Question: I have the following WPF window. Changing the value of #Cables adds (or removes) tabs to the 'TabControl' (C2, C3, C4...). Changing #Phases adds new rows to the 'DataGrid'.

All of the tabs (other than this Options one) have the same format, so I created a 'UserControl NTab' class which has its own .xaml and code-behind.
Now, each of the other tabs will have a 'ComboBox', where the user selects the appropriate Phase (by the name property). For that to be possible, the 'NTab' needs to be aware of the Phase 'DatGrid' in the Options tab. My code is currently split into two classes:
- 'MainWindow'- 'NTab'
The Phase 'DataGrid's ItemSource' is an 'ObservableCollection', so what I've done is sent the collection to the 'NTab' constructor and tied its '.CollectionChanged' event to the following 'NTab' function (Phases is an 'ObservableCollection<string>' dependency property):
'''
public void PhasesChanged(object source, System.Collections.Specialized.NotifyCollectionChangedEventArgs e)
{
var pC = source as ObservableCollection<NPhase>;
Phases.Clear();
for (int i = 0; i < pC.Count; i++)
Phases.Add("" + (i + 1));
}
'''
This creates a copy of the DataGrid's data (just the names) and stores it inside each 'NTab' as a dependency property bound to the 'ComboBox'. This works.
My question is if there is a better way to do this. I would rather not have to create "redundant" copies of data and would like to be able to bind the 'ComboBoxes' directly to the 'DataGrid'. Is this possible?
---
Adding my code. I've deleted parts of the .xaml and code-behind which weren't relevant to the question.
'''
<Window x:Class="WPF.MainWindow"
x:Name="Main"
xmlns="http://schemas.microsoft.com/winfx/2006/xaml/presentation"
xmlns:x="http://schemas.microsoft.com/winfx/2006/xaml"
xmlns:xctk="http://schemas.xceed.com/wpf/xaml/toolkit"
xmlns:l="clr-namespace:WPF"
Title="WPF" SizeToContent="WidthAndHeight">
<TabControl Name="tabControl" SelectedIndex="1">
<TabItem Name="Options">
<TabItem.Header>
<TextBlock>Options</TextBlock>
</TabItem.Header>
<Grid>
<Grid.ColumnDefinitions>
<ColumnDefinition Width="Auto"></ColumnDefinition>
</Grid.ColumnDefinitions>
<Grid.RowDefinitions>
<!-- ... -->
</Grid.RowDefinitions>
<Grid Grid.Row="0">
<Grid.ColumnDefinitions>
<!-- ... -->
</Grid.ColumnDefinitions>
<Label Grid.Column="0"># Cables</Label>
<xctk:IntegerUpDown Name="nCables"
Grid.Column="1"
Minimum="1"
Value="1"
ValueChanged="nCablesChanged"/>
</Grid>
<Grid Grid.Row="1">
<Grid.ColumnDefinitions>
<!-- ... -->
</Grid.ColumnDefinitions>
<Label Grid.Column="0"># Phases</Label>
<xctk:IntegerUpDown Name="nPhases"
Grid.Column="1"
Minimum="1"
Value="4"
ValueChanged="nPhasesChanged"/>
</Grid>
<l:NDataGrid Grid.Row="2"
x:Name="PhaseGrid"
ItemsSource="{Binding Phases, ElementName=Main}"
LoadingRow="RowIndex"
CanUserAddRows="False"
CanUserDeleteRows="False"
CanUserReorderColumns="False"
CanUserSortColumns="False"
VerticalScrollBarVisibility="Hidden"
Block.TextAlignment="Center"/>
</Grid>
</TabItem>
</TabControl>
</Window>
'''
'''
public partial class MainWindow : Window
{
ObservableCollection<NPhase> Phases;
public static DependencyProperty PhasesProperty = DependencyProperty.Register("Phases", typeof(ICollectionView), typeof(MainWindow));
public ICollectionView IPhasesCollection
{
get { return (ICollectionView)GetValue(PhasesProperty); }
set { SetValue(PhasesProperty, value); }
}
/// <summary>Controls the number of cables to be created</summary>
/// <param name="sender">(IntegerUpDown)nCables</param>
/// <param name="e">not used</param>
private void nCablesChanged(object sender, RoutedEventArgs e)
{
int n = tabControl.Items.Count - 1;
var o = sender as IntegerUpDown;
int v = (int)o.Value;
if (v > n)
{
for (int i = n; i < v; i++)
{
TabItem tab = new TabItem();
tab.Header = "C" + (i + 1);
tab.Content = new NTab(Phases);
tabControl.Items.Add(tab);
}
}
else if (v < n)
{
for (int i = v; i < n; i++)
tabControl.Items.RemoveAt(n);
}
}
/// <summary>Modifies the DataGrid according to the number of phases desired</summary>
/// <param name="sender">(IntegerUpDown)nPhases</param>
/// <param name="e">not used</param>
private void nPhasesChanged(object sender, RoutedEventArgs e)
{
//...
}
/// <summary>Sets up the row headers</summary>
/// <param name="sender">not used</param>
/// <param name="e">Row to be modified</param>
private void RowIndex(object sender, DataGridRowEventArgs e)
{
e.Row.Header = (e.Row.GetIndex() + 1).ToString();
}
public MainWindow()
{
Phases = new ObservableCollection<NPhase>();
Phases.Add(new NPhase(3, "Protensao Inicial"));
Phases.Add(new NPhase(28, "Carga Movel"));
Phases.Add(new NPhase(365, "1 Ano"));
Phases.Add(new NPhase(18250, "Vida Util"));
IPhasesCollection = CollectionViewSource.GetDefaultView(Phases);
InitializeComponent();
}
}
'''
'''
<UserControl x:Class="WPF.NTab"
x:Name="CableTab"
xmlns="http://schemas.microsoft.com/winfx/2006/xaml/presentation"
xmlns:x="http://schemas.microsoft.com/winfx/2006/xaml"
xmlns:mc="http://schemas.openxmlformats.org/markup-compatibility/2006"
xmlns:d="http://schemas.microsoft.com/expression/blend/2008"
xmlns:charting="clr-namespace:System.Windows.Forms.DataVisualization.Charting;assembly=System.Windows.Forms.DataVisualization"
xmlns:xctk="http://schemas.xceed.com/wpf/xaml/toolkit"
xmlns:l="clr-namespace:WPF"
mc:Ignorable="d" >
<Grid>
<Grid.ColumnDefinitions>
<ColumnDefinition Width="Auto"></ColumnDefinition>
</Grid.ColumnDefinitions>
<Grid.RowDefinitions>
<!-- ... -->
</Grid.RowDefinitions>
<Grid Grid.Row="2">
<Grid.ColumnDefinitions>
<!-- ... -->
</Grid.ColumnDefinitions>
<Label Grid.Column="2">Pull Phase</Label>
<ComboBox Grid.Column="3"
Name="Phase"
ItemsSource="{Binding Phases, ElementName=CableTab}"/>
</Grid>
</Grid>
</UserControl>
'''
'''
public partial class NTab : UserControl
{
ObservableCollection<string> Phases;
public static DependencyProperty PhasesProperty = DependencyProperty.Register("Phases", typeof(ICollectionView), typeof(NTab));
public ICollectionView IPhasesCollection
{
get { return (ICollectionView)GetValue(PhasesProperty); }
set { SetValue(PhasesProperty, value); }
}
/// <summary>Updates the tab's Phase list to match the list in the Options tab.</summary>
/// <param name="source">(ObservableCollection&lt;NPhase&gt;</param>
/// <param name="e">not used.</param>
public void PhasesChanged(object source, System.Collections.Specialized.NotifyCollectionChangedEventArgs e)
{
var pC = source as ObservableCollection<NPhase>;
Phases.Clear();
for (int i = 0; i < pC.Count; i++)
Phases.Add("" + (i + 1));
}
public NTab(ObservableCollection<NPhase> p)
{
InitializeComponent();
Phases = new ObservableCollection<string>();
IPhasesCollection = CollectionViewSource.GetDefaultView(Phases);
PhasesChanged(p, new System.Collections.Specialized.NotifyCollectionChangedEventArgs(System.Collections.Specialized.NotifyCollectionChangedAction.Reset));
p.CollectionChanged += PhasesChanged;
}
}
'''
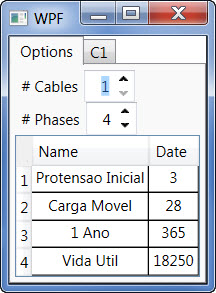
Answer: You're looking at this in the wrong way... it is a rare situation in WPF when a UI control anything about another UI control. It is much more common to work with the . By this, I mean that your 'NTab' only needs to be aware of the from the Phase 'DataGrid' and not the control.
The simplest way to achieve this is to have one view model for the whole 'TabControl' which shares its properties over the various 'TabItem's. So rather than trying to handle UI events to keep the collections the same, just use one collection for all of the 'TabItem's. In the 'DataGrid', you could do this:
'''
<DataGrid ItemsSource="{Binding YourCollection}" ... />
'''
On each additional 'TabItem', you could have this:
'''
<ComboBox ItemsSource="{Binding YourCollection}" ... />
'''
In this way, an update to the collection in one 'TabItem' will automatically be reflected in all of the other 'TabItem's, without you having to do anything.